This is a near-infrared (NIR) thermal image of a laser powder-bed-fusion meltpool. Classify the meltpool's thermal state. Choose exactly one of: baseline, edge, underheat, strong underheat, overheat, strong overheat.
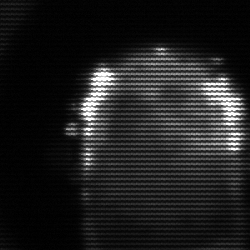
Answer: baseline